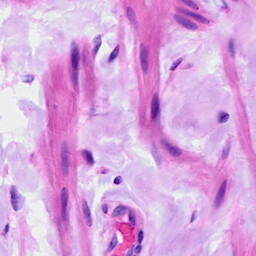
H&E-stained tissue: Ovarian